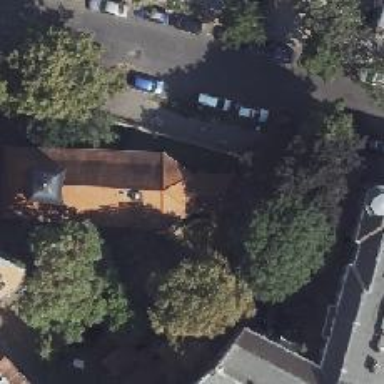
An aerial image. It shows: Building with ridged roof.